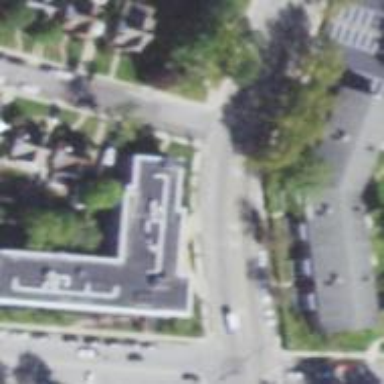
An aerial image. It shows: Nursing home building.